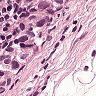
Metastatic tissue present: yes